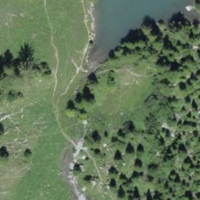
EUNIS habitat code: 23
Species observed at this site:
Stachys recta
Erebia euryale
Sorbus aucuparia
Erebia alberganus
Aricia artaxerxes
Papilio machaon
Melitaea diamina
Astrantia major
Juniperus communis
Lysandra coridon
Geum rivale
Erebia melampus
Parnassius apollo